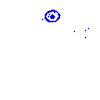
Particle: proton